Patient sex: F
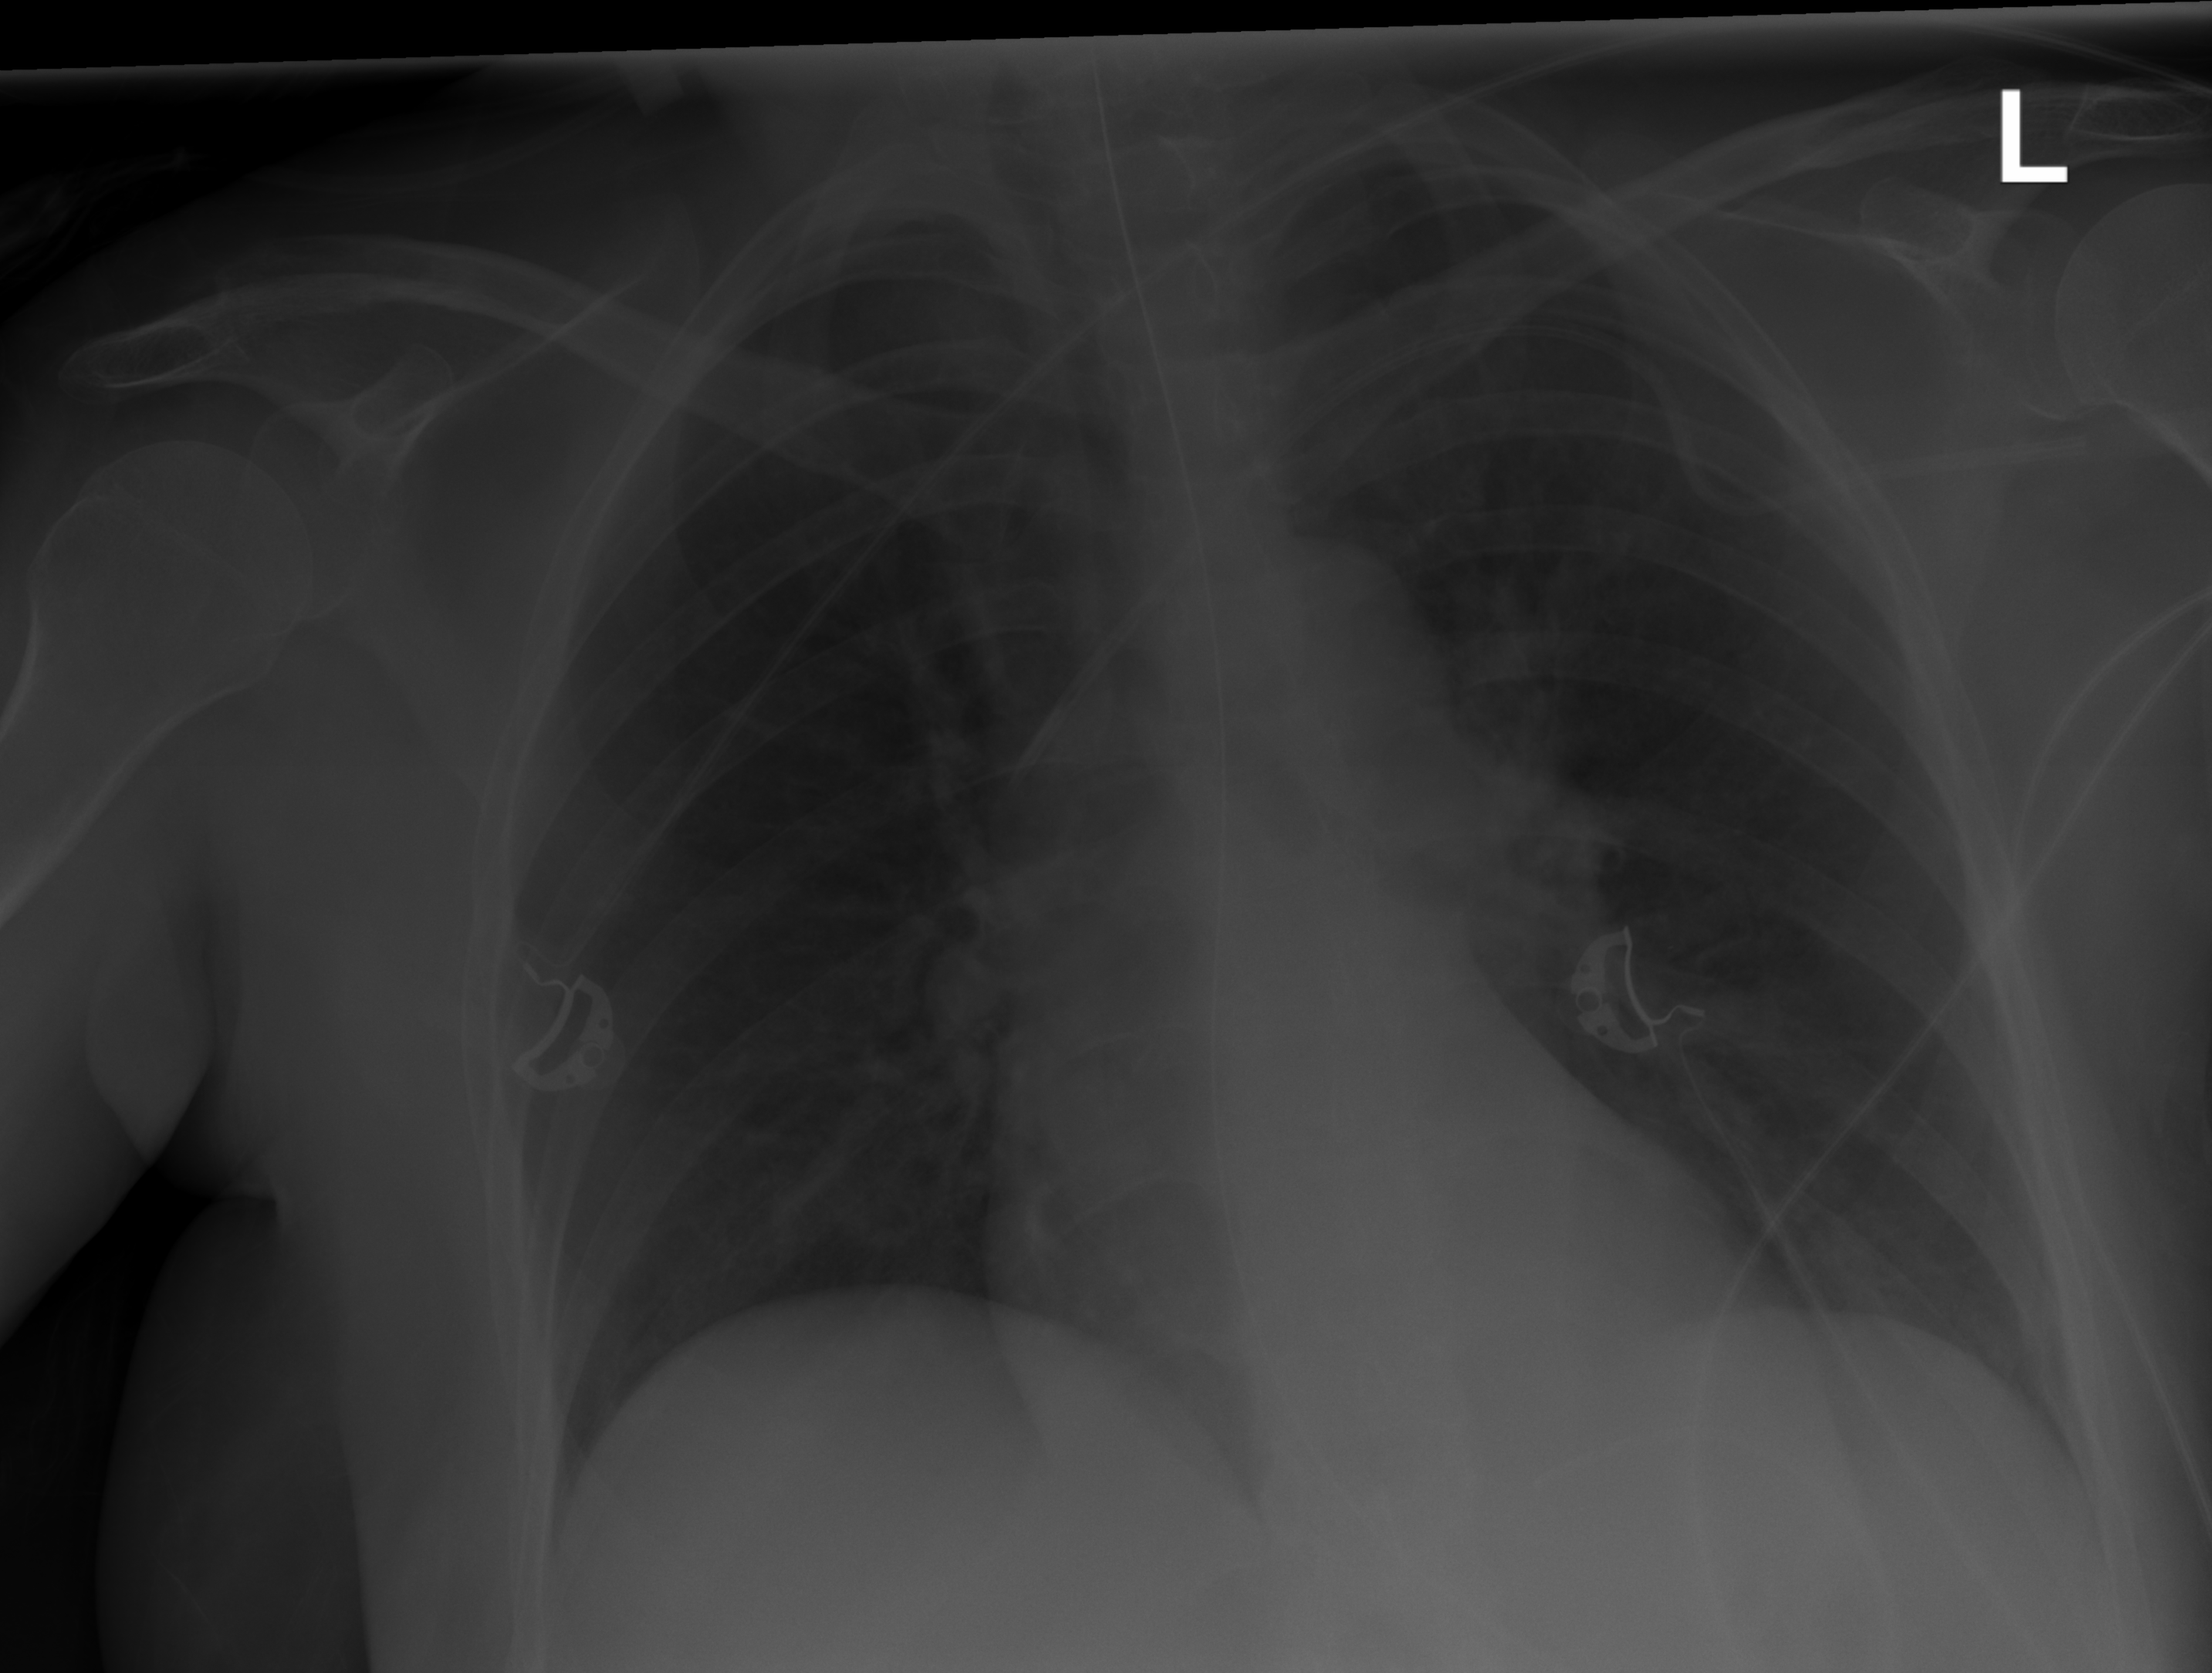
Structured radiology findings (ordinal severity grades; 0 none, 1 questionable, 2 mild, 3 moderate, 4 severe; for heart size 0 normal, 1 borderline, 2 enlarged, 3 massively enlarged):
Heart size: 2
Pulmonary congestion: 0
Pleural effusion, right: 0
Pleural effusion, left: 0
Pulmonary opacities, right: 2
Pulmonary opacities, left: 0
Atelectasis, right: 0
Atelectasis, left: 0